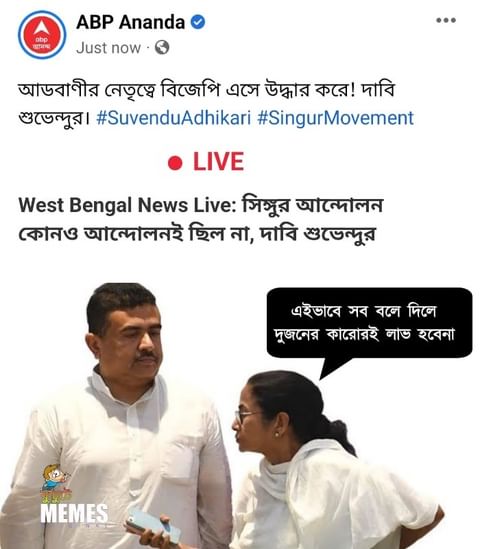
Text: আডবাণীর নেতৃত্বে বিজেপি এসে উদ্ধার করে! দাবি শুভেন্দুর| সিঙ্গুর আন্দোলন কোনও আন্দোলনই ছিল না, দাবি শুভেন্দুর এইভাবে সব বলে দিলে দুজনের কারোরই লাভ হবেনা
Label: Hate
Hate category: Political
Targeted group: Organization